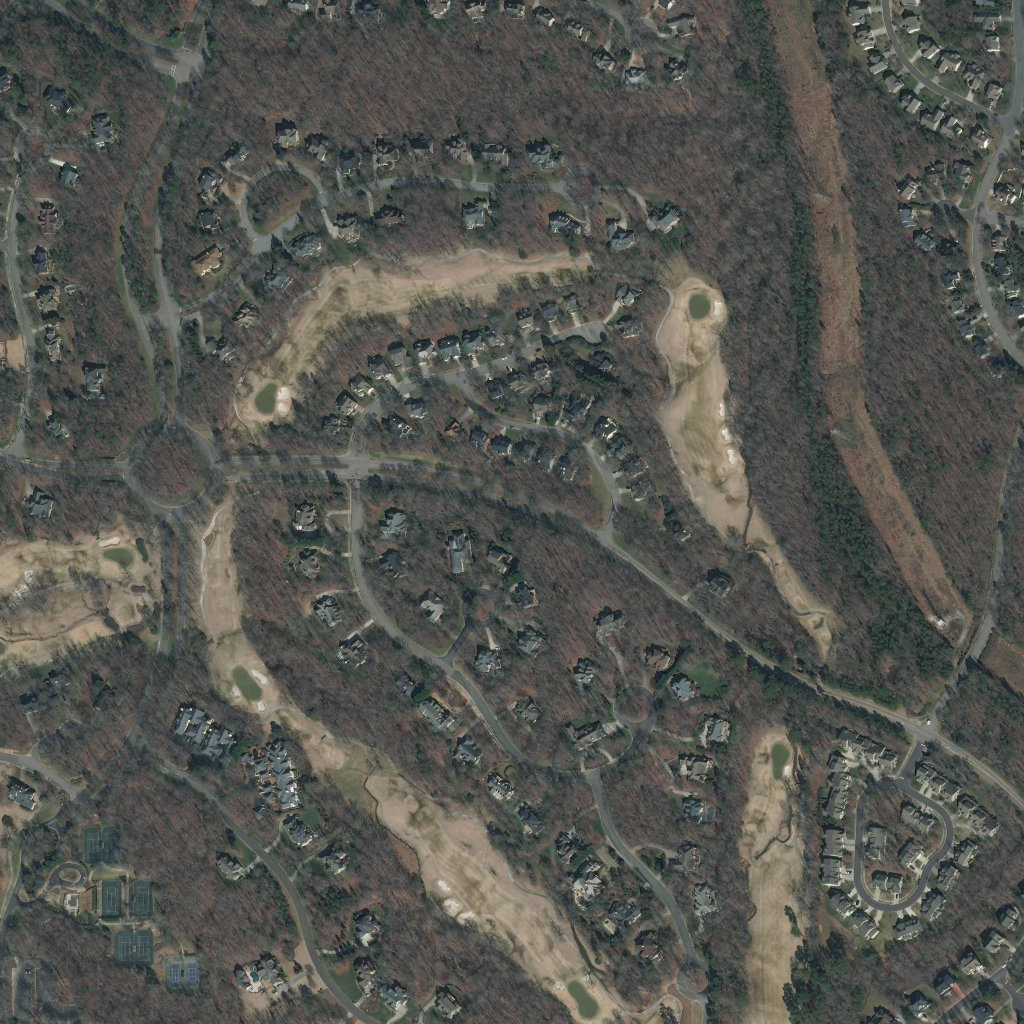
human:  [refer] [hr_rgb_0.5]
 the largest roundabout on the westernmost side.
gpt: <box>[[12, 41, 21, 50, 0]]</box>

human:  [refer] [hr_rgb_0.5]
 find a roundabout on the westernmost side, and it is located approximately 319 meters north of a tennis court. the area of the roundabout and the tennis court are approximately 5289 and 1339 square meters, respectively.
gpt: <box>[[12, 41, 21, 50, 0]]</box>

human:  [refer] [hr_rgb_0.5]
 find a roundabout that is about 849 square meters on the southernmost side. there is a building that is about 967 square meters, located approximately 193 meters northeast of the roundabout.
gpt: <box>[[65, 93, 70, 97, 0]]</box>